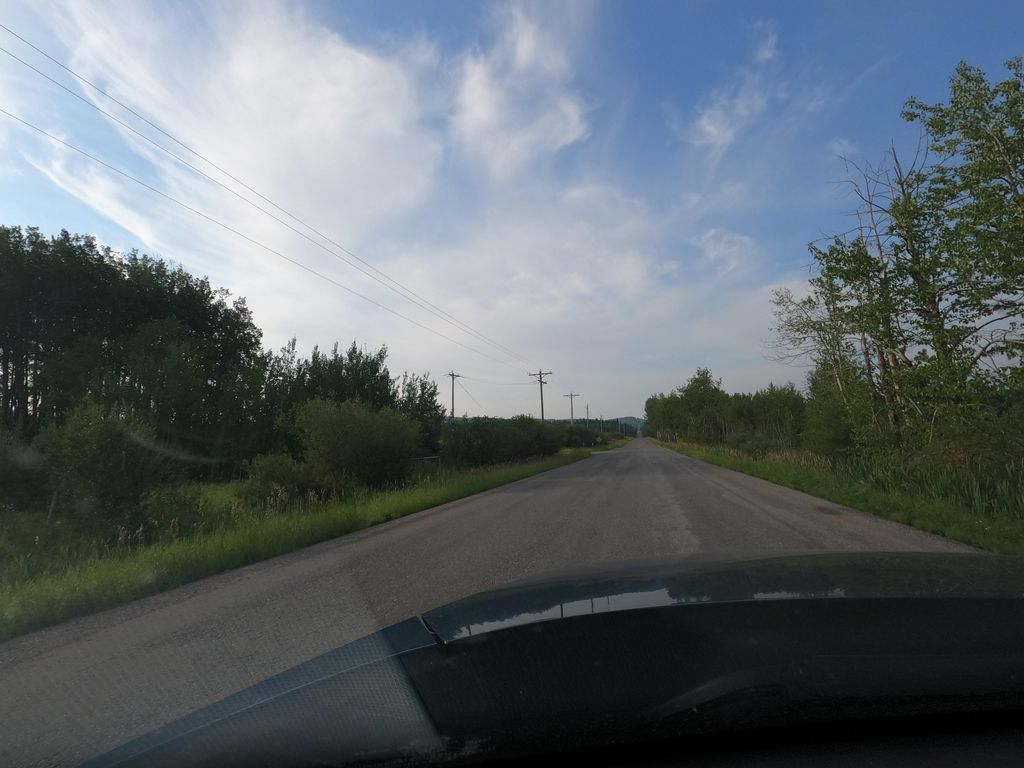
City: calgary